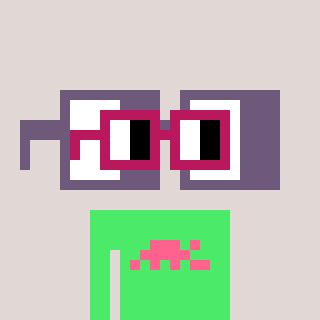
a pixel art character with square dark red glasses, a glasses-shaped head and a teal-colored body on a warm background